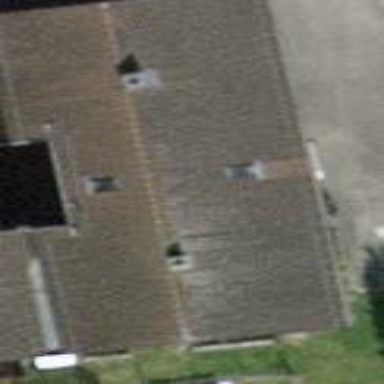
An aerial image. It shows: Building with tiled roof.